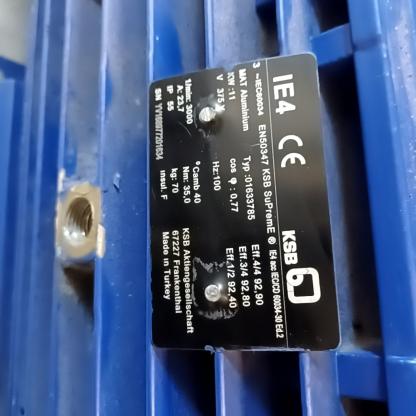
Klasa: tabliczka-znamionowa